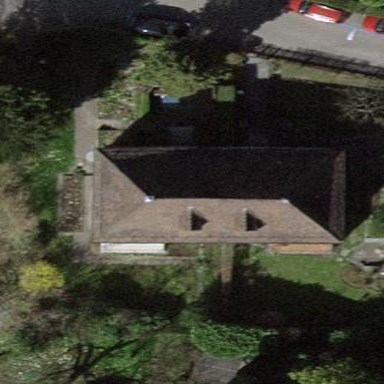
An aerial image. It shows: Building with hipped roof shape.